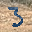
Label: 3